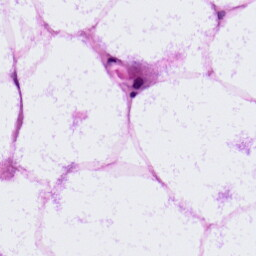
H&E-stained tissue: LymphNode